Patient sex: F
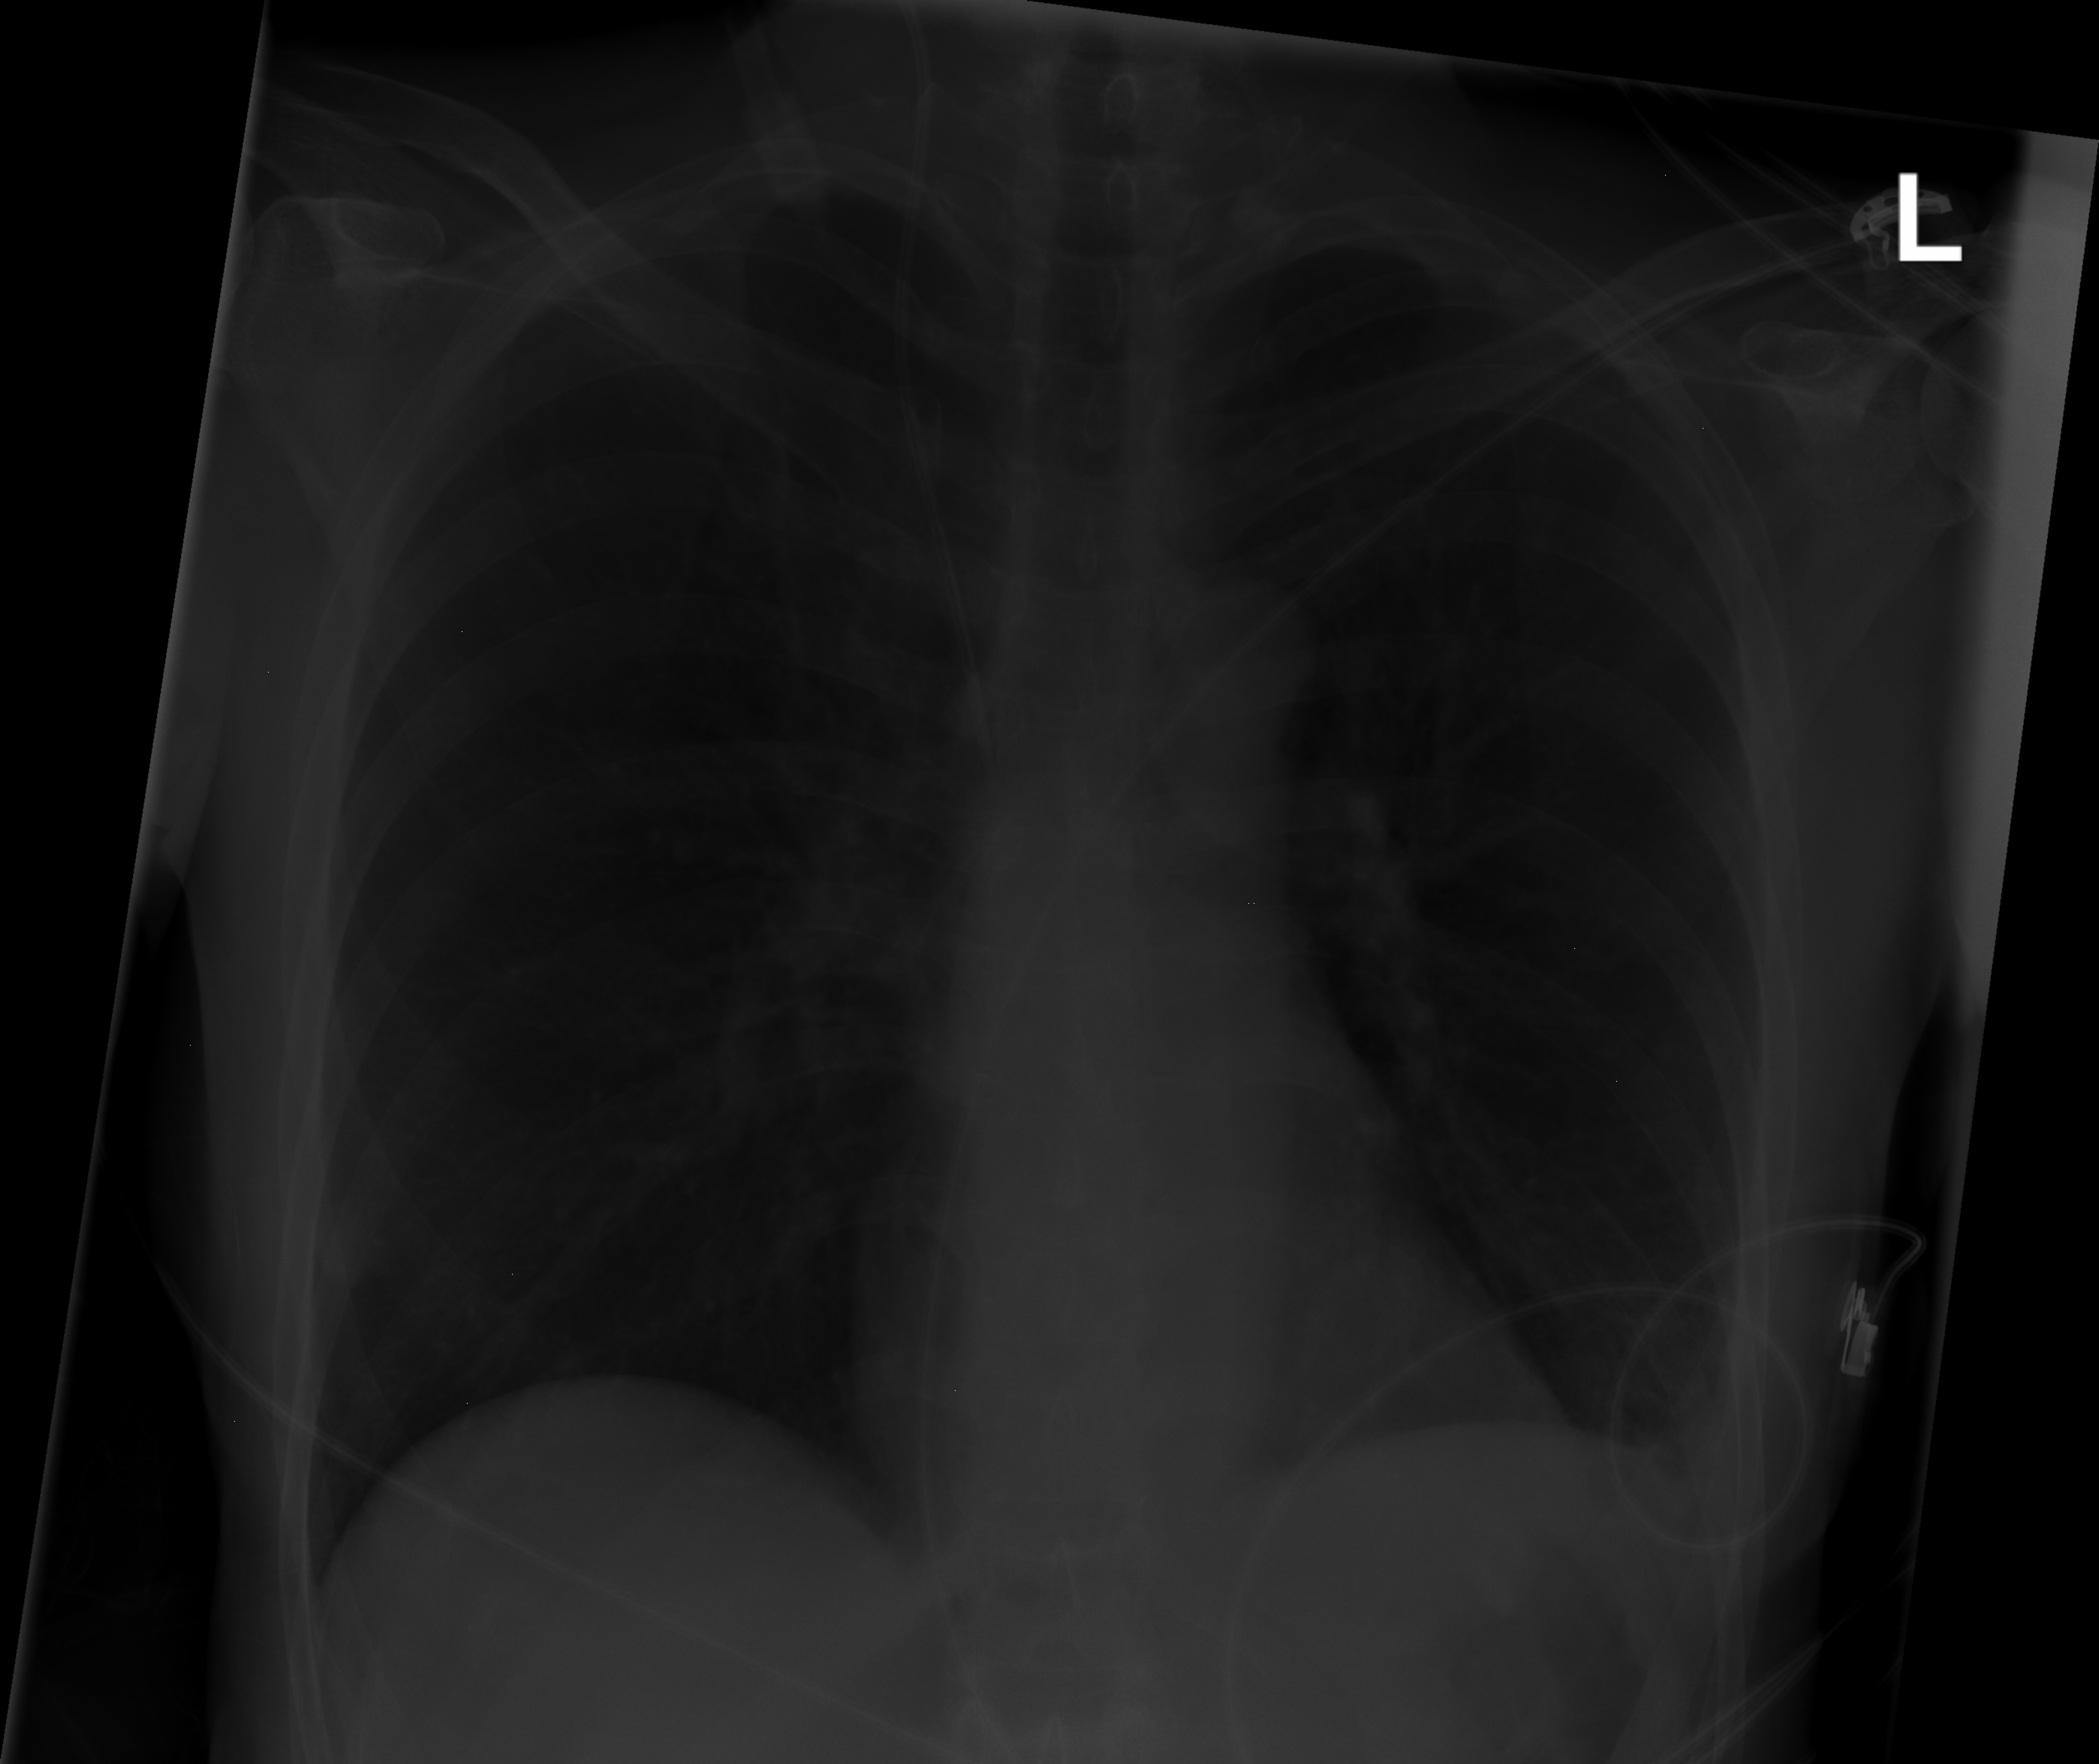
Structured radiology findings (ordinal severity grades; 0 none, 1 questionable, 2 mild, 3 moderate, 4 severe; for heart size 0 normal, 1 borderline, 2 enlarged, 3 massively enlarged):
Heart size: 0
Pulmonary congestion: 0
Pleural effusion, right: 0
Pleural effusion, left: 1
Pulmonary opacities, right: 0
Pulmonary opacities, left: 0
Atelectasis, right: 0
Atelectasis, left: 0